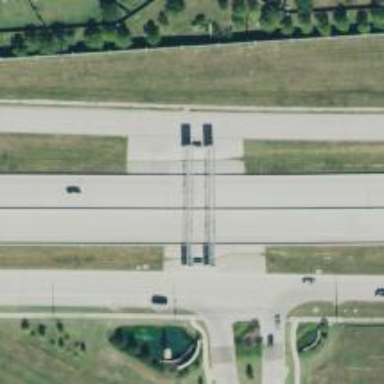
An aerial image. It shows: Toll gantry on the road.